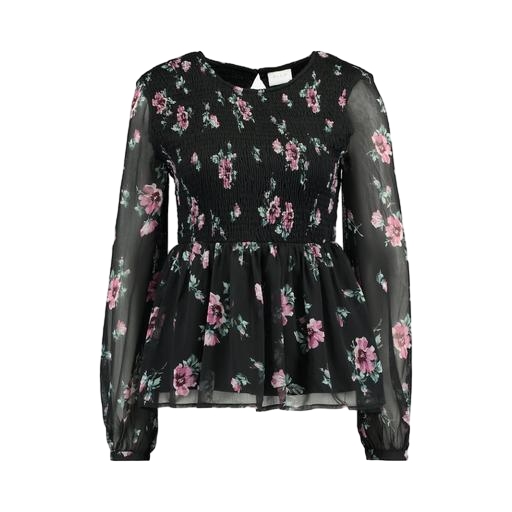
black floral-print top, black floral-print gauze top, floral blouse, white background